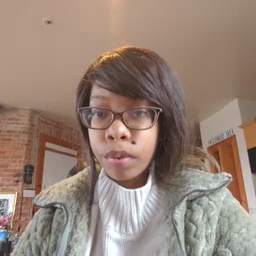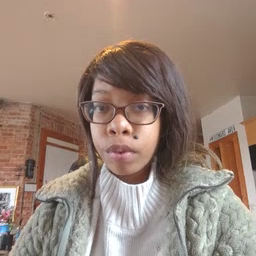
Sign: green